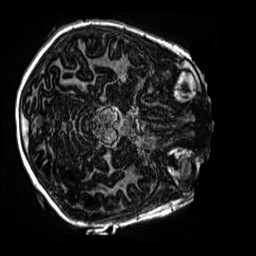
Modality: MP2RAGE
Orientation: axial
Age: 11
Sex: female
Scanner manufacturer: siemens
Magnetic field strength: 3 T
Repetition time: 4 s
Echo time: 0.00299 s